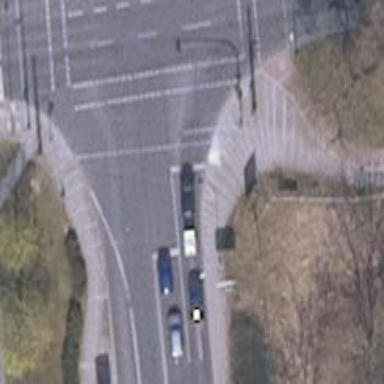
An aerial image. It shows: Road intersection controlled by traffic signals.